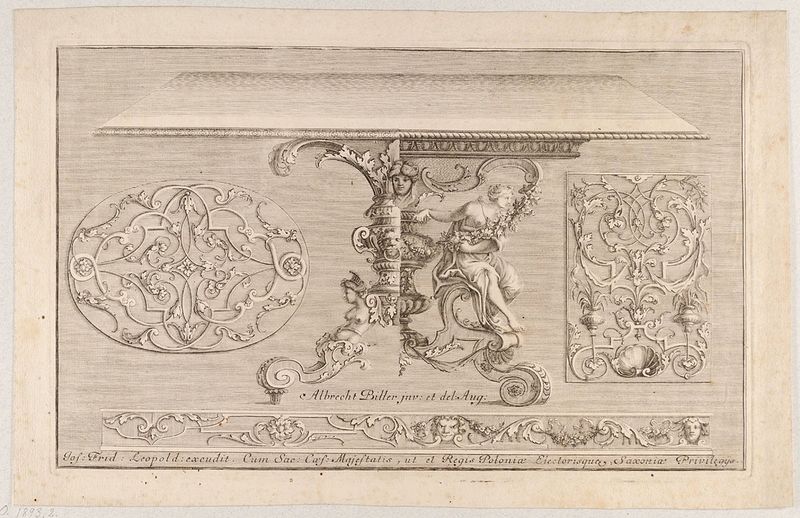
Titel: Blatt aus der Folge 'Wandschilder, Friese, Tischplatte und Tisch für getriebene Silberarbeit'
Künstler: Albrecht Biller
Standort: Hamburg
Institution: Museum für Kunst und Gewerbe Hamburg
Schlagwörter: brust, frau, grau, tisch, muster, barock, papier, grafik, graphik, verzierung, fotografie, photographie, maske, druckgraphik, druckgrafik, stich, girlanden, kunstgewerbe, laubwerk, blattwerk, kupferstich, kunsthandwerk, groteske, bandelwerk, reproduktionen, barockzeit, barockzeitalter, blumengewinde, industriedesign, druckerzeugnisse, ornamentstich, vorlageblätter, füllung